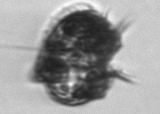
Label: Amylax